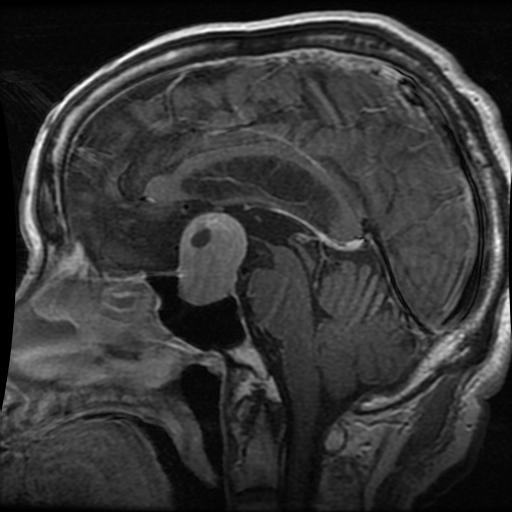
Label: pituitary